Field crop: maize
Growth stage: 2
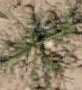
Species: salsola